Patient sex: F
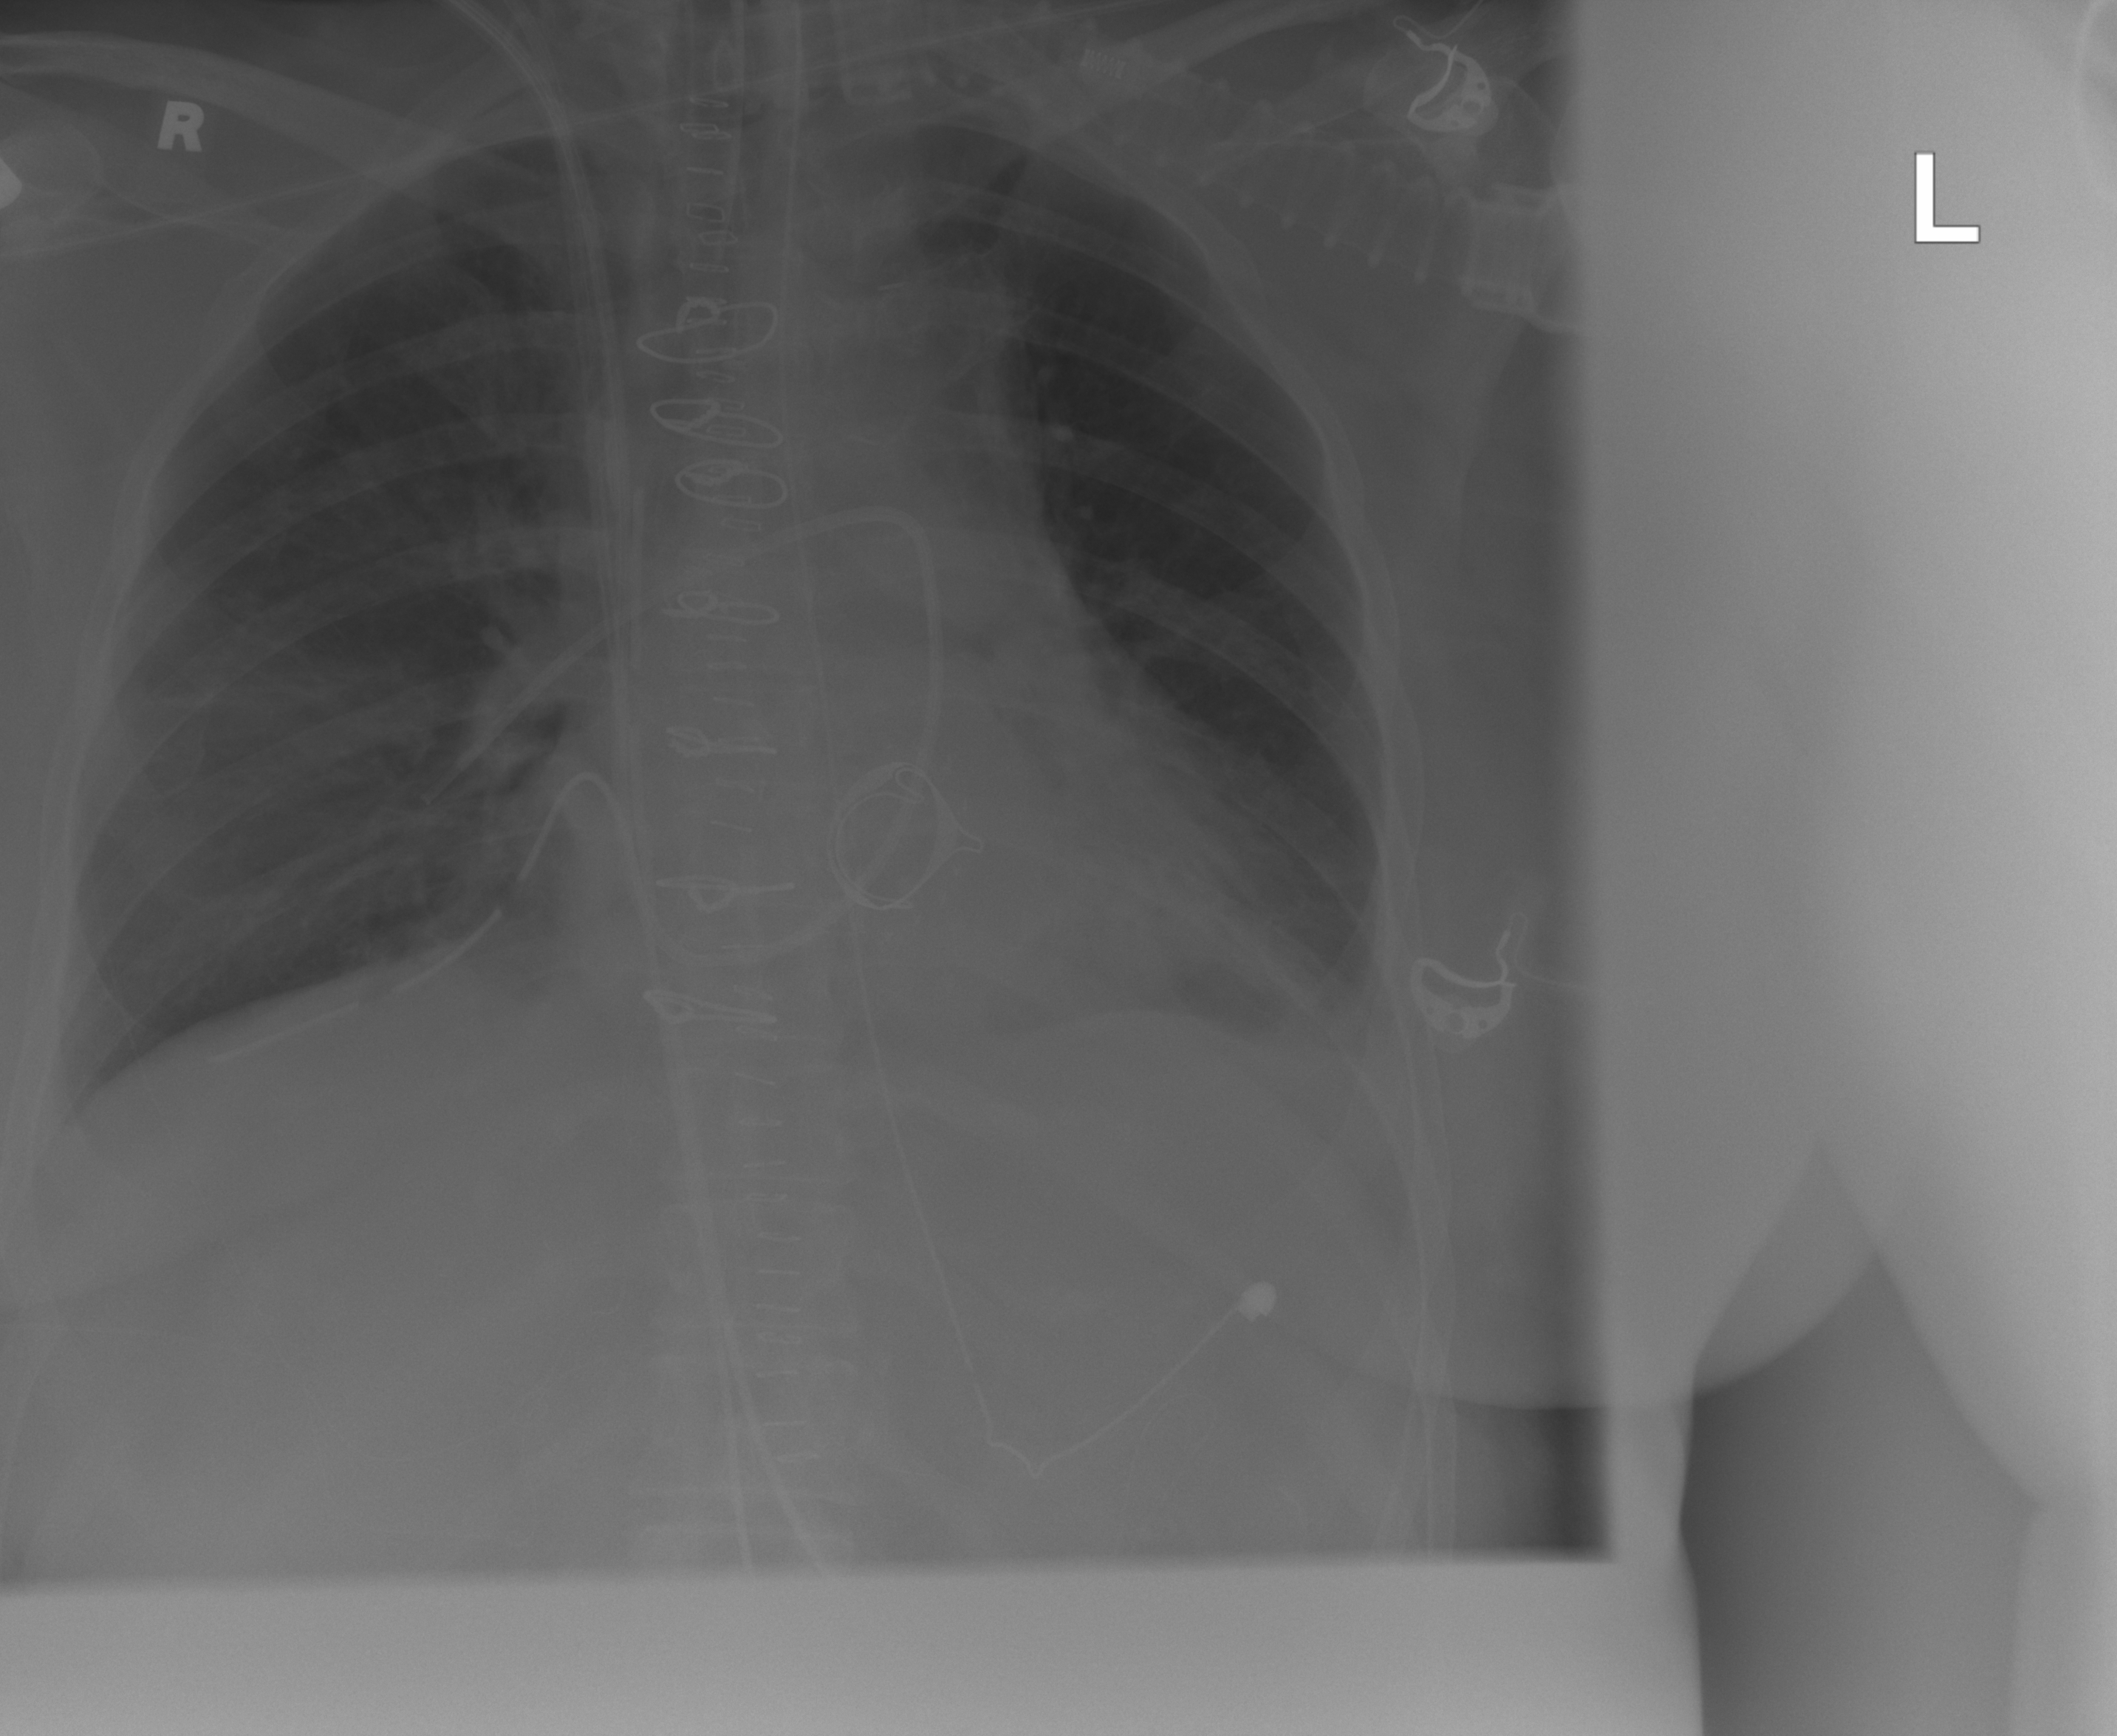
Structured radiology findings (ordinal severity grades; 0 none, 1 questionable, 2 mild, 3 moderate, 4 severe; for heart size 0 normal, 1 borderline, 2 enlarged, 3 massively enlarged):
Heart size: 2
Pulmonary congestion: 3
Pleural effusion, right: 0
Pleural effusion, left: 2
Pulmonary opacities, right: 2
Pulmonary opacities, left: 0
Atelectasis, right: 0
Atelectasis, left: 2